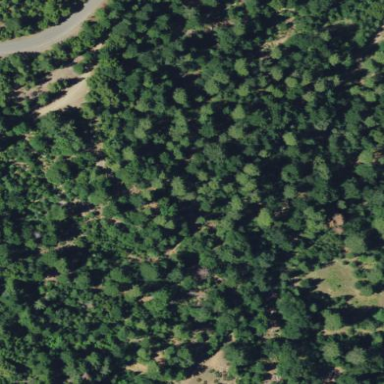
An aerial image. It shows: Forest area.